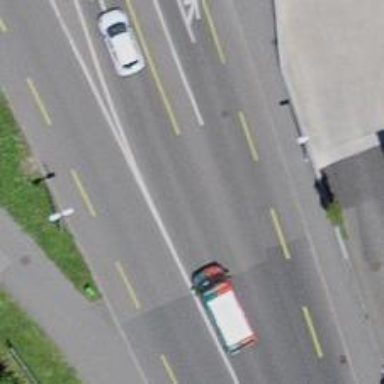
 featuring lanes for both cyclists and pedestrians."